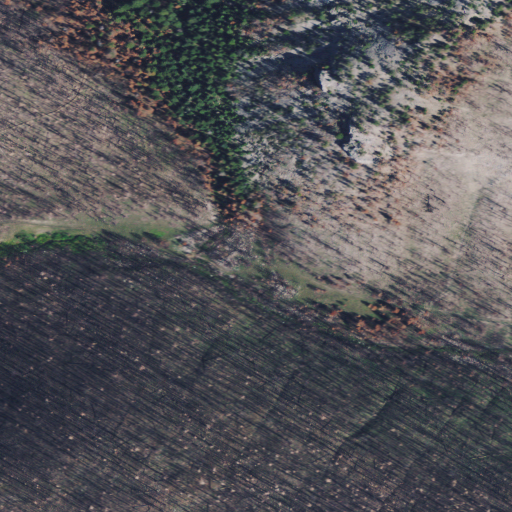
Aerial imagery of valley in Montana named Lead Gulch containing grassland and evergreen forest